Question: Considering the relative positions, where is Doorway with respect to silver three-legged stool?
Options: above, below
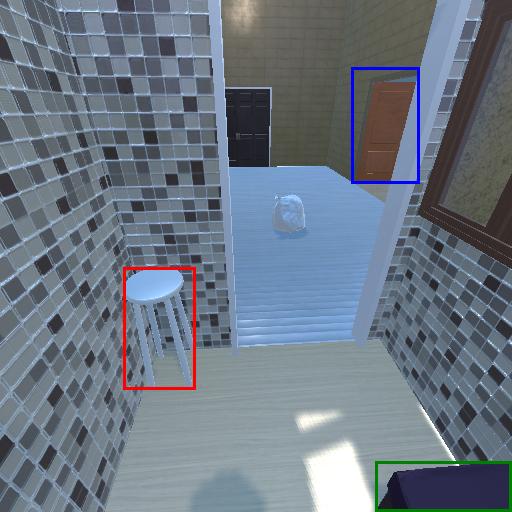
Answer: above